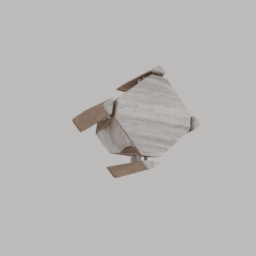
Label: furniture